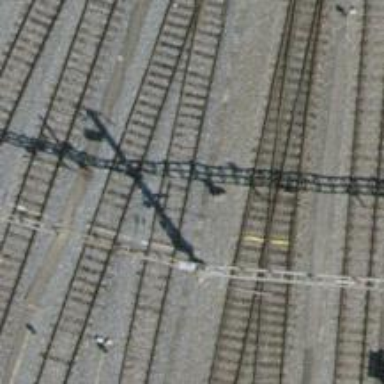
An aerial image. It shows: Rail yard with electrified rails and single track.